Question: I want to create a 'div' with background like this:

But I also want to scale it with width 100% and height about 500px. I used some gradient generators but I have to specify degree and I cant scale it. Can I make this using only css?
I want get the line in this background exactly from one corner to another.
Is the only option scale height too? with for example 50% and specify exact degree value in gradient attribute?
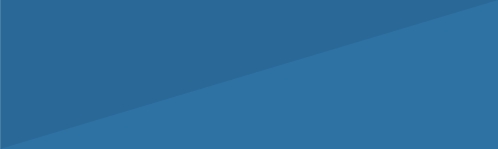
Answer: A linear gradient can be defined without angles and use positions instead
<URL>
'''
linear-gradient(to bottom right, red, red 50%, blue 50% , blue);
'''